Question: I have an array of UILabels inside the contentView of a custom UITableViewCell. The font of each label is sized by ranking to form a tag cloud. In the method that sets up the cell (row), I iterate through the word objects that will fit on that line, setting up the frame for each UILabel as follows:
'''
CGRect theFrame = CGRectMake(xPosAdjuster,
theWordRow.rowHeight - thisWord.lblHeight,
thisWord.lblWidth,
thisWord.lblHeight);
UILabel *myLabel = [[UILabel alloc] initWithFrame:theFrame];
'''
This gets the frames of the labels aligned (see image below), but, unfortunately, the labels have a padding that is a function of the font size.

Is there any way to remove the padding (border) on a UILabel and/or calculate it exactly so I can adjust the y pos of the frames accordingly?
Thanks
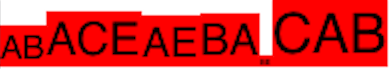
Answer: You may want to take a look at <URL>. There is information on Apple's Docs, however this was the first I found.
So it looks like you'll have to do some calculation based on the descender of the 'UIFont'. You can easily get this value, it is defined as a property on 'UIFont'.